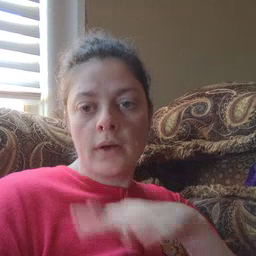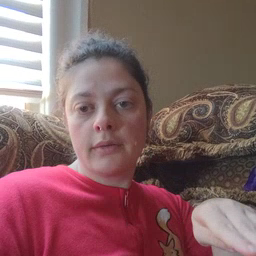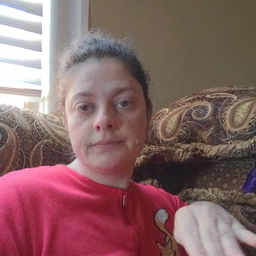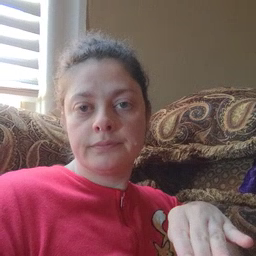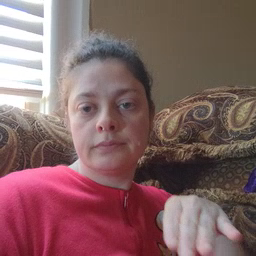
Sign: quiet